Question: I have modified an existing Grafana panel plugin (Boom table) so that it can read a configuration file, and update patterns and thresholds with data from that file.
Now I would like to also update the Data Source queries and aliases to match the patterns. I am using InfluxDB. I have managed to, from my modified panel plugin, fill in the correct queries and aliases, but the problem is that I cannot manage to "apply" the alias. The query string I can apply by just making a select command from the typescript code, but this does not work on the alias input.
I am doing this by reading all input fields with document.getElementsByClassName("gf-form-input"). From the array with HTMLInputElements that is returned, I have figured out which inputs that are queries and aliases and updated it by setting the value. I have tried both setting it with 'input.value = "<alias string>"' and 'input.setAttribute('value', <alias string>)'.
Apart from "select", I have also tried various other commands, like: "click", "focus" and "blur". I can see that the correct text is filled in to the correct input box, but the table with the data above is not updated. If I manually change a character it applies and the table is updated correctly. Does anyone have any idea how I could make this work? It feels like I am very close to achieving what I need, it's just the last piece that is missing. It would be very nice if I can use the standard InfluxDB Data Source plugin and only modify the panel plugin.

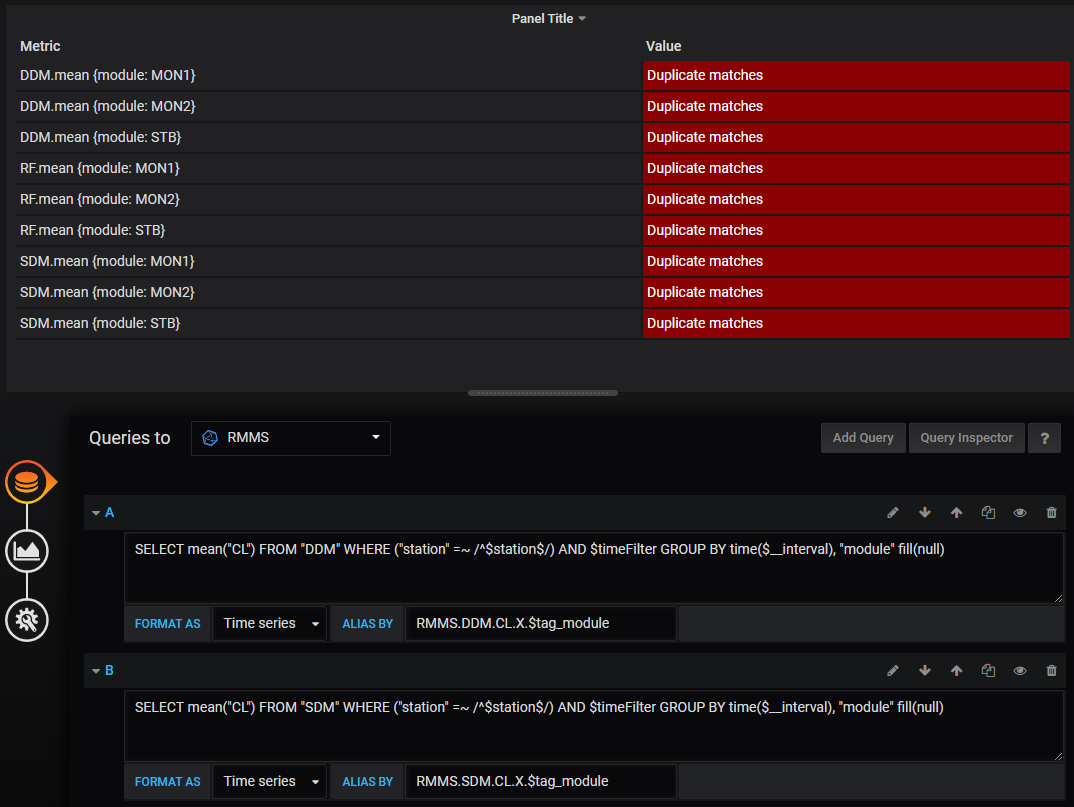
Answer: The event needs to be triggered via angular.
See the following liuk:
<URL>
The following code taken from the link above is the example to which solves the issue:
'''
$('select[ng-model="schedule.payment_method"]').each(function() {
// For the purposes of this example, we're going to select the first option.
$(this)
.children('option:eq(1)')
.attr('selected', 'selected');
// Make sure the select element reflects the change (as setting the option doesn't always do this properly).
$(this).val($(this).children('option:selected').attr('value'));
// Now use the Angular API's triggerHandler function to call the change.
angular.element($(this)).triggerHandler('change');
});
'''
Update the initial jquery selector to that of your alias box.
EDIT:
Just doing some testing and you should be able to simply execute
'''
angular.element($0).triggerHandler("change")
'''
After changing the value, where $0 is the dom object of the alias box.